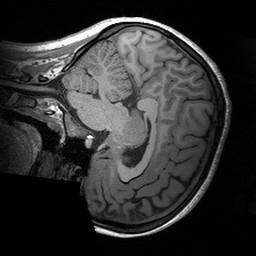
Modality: T1w
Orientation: sagittal
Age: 25
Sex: female
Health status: healthy
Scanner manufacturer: siemens
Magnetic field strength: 3 T
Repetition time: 2.53 s
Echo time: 0.00288 s